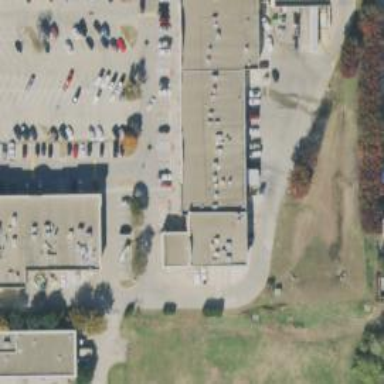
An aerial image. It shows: Car rental facility.